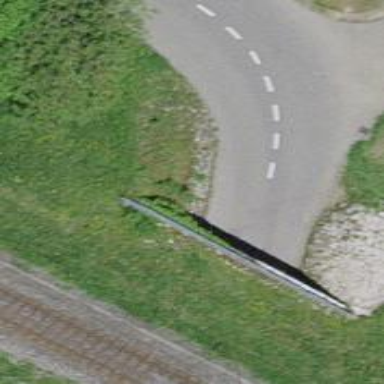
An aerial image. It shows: Residential road with asphalt surface passing through tunnel.